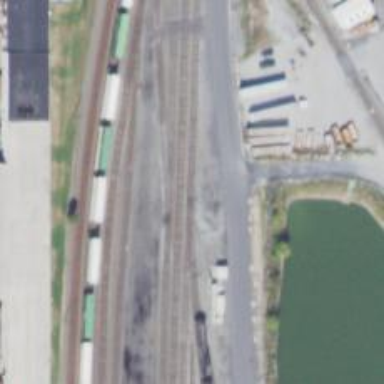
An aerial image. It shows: Railway yard in service.